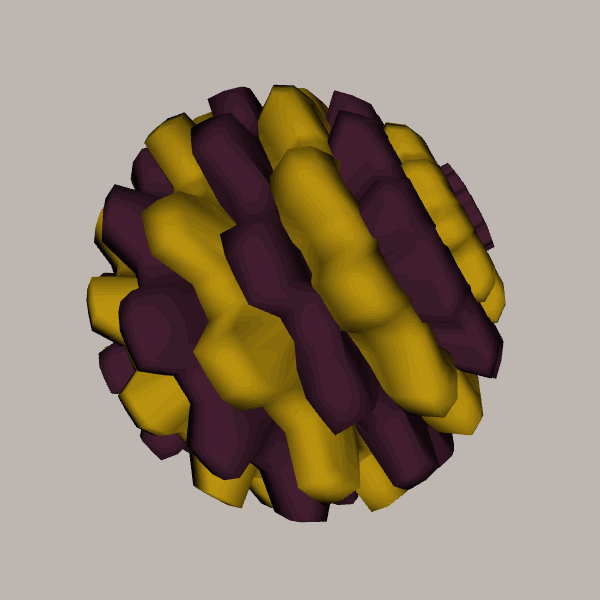
Background: light